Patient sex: M
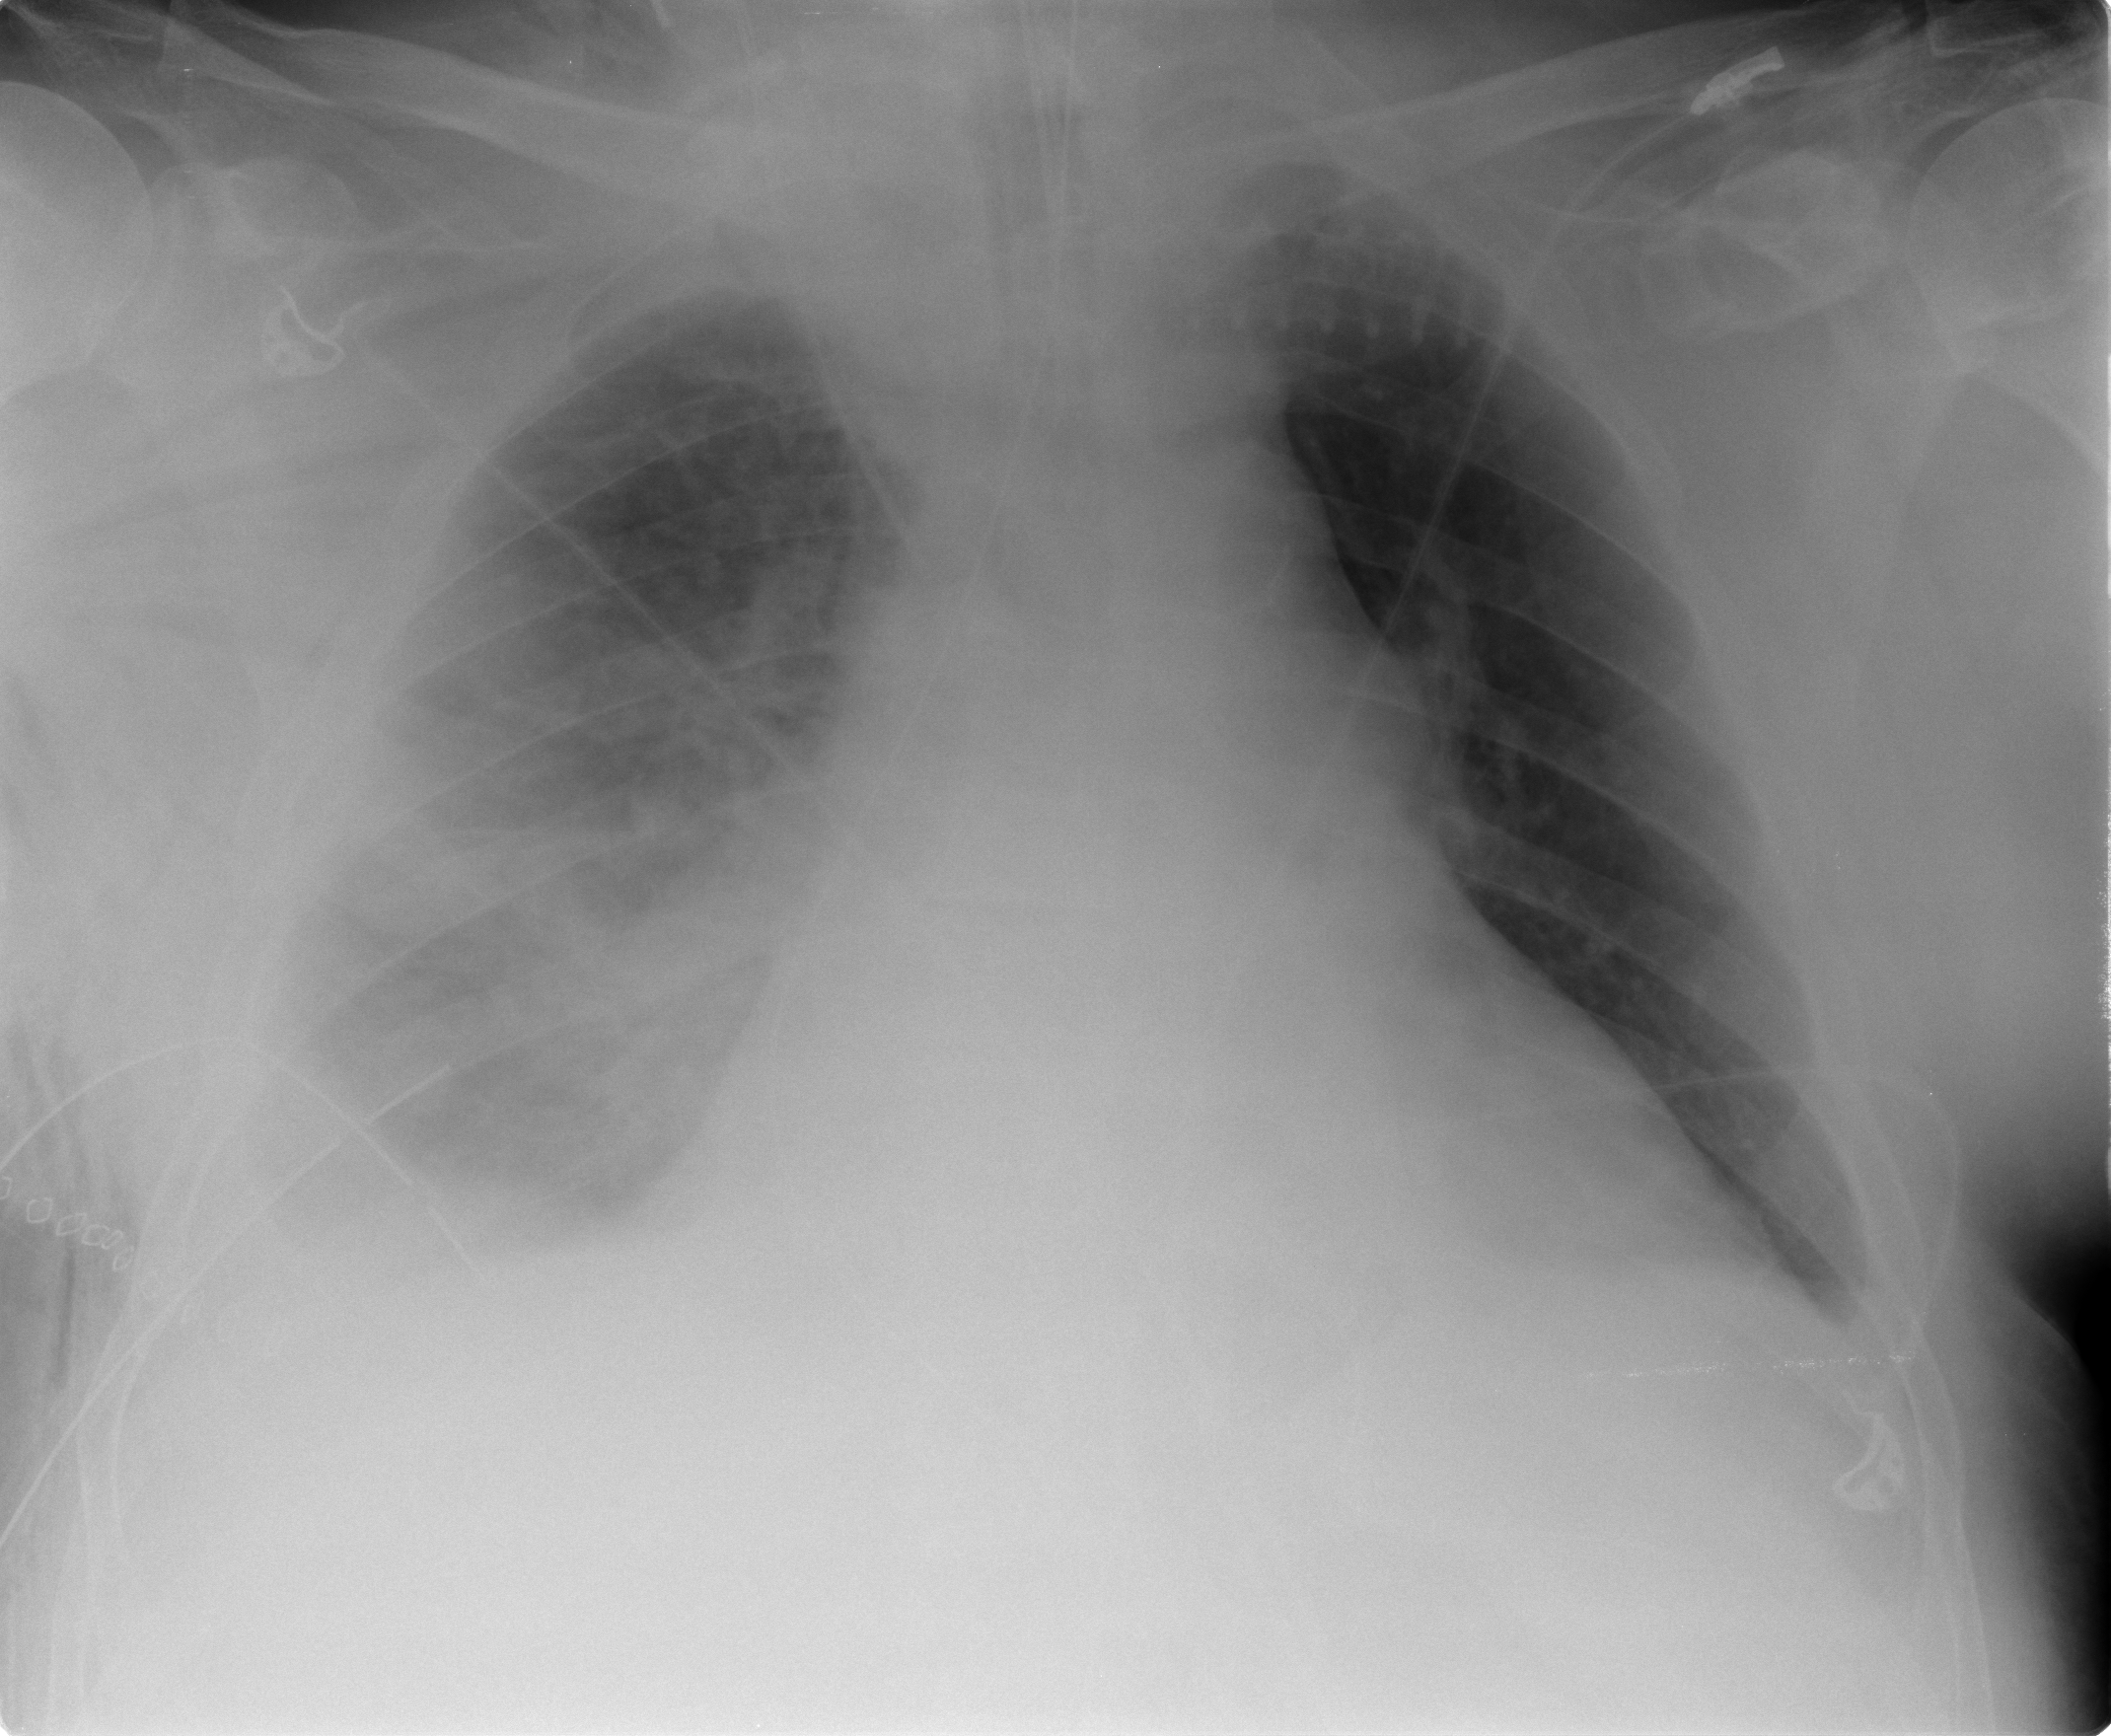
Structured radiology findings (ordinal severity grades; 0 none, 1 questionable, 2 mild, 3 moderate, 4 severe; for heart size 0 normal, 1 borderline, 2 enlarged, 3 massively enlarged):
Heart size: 2
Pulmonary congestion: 0
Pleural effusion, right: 2
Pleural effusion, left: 0
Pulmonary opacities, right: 1
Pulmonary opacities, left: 0
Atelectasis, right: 3
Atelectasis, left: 0